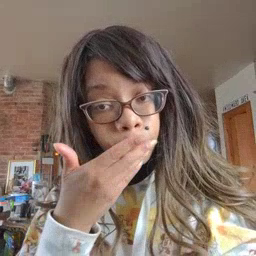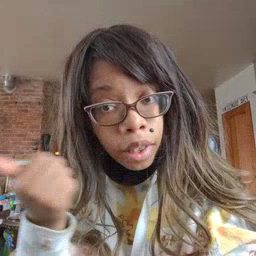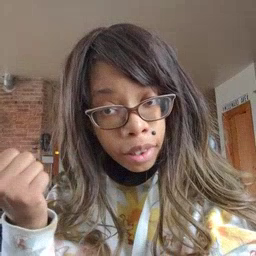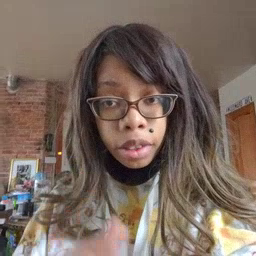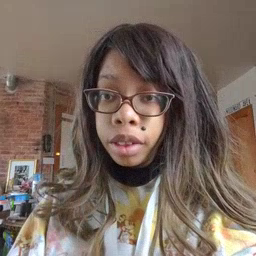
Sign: better